Interaction volume radius: 5 \u00c5
Interaction volume height: 10 \u00c5
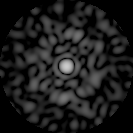
Disorder parameter: 0.7862